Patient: sex F, age 73
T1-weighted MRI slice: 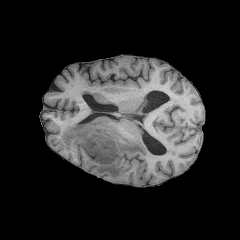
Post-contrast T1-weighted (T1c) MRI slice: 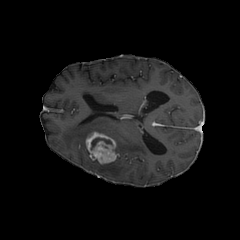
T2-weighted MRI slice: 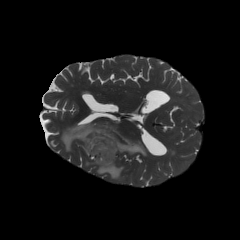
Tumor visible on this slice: yes
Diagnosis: Glioblastoma, IDH-wildtype
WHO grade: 4